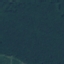
Land use / land cover class: Forest